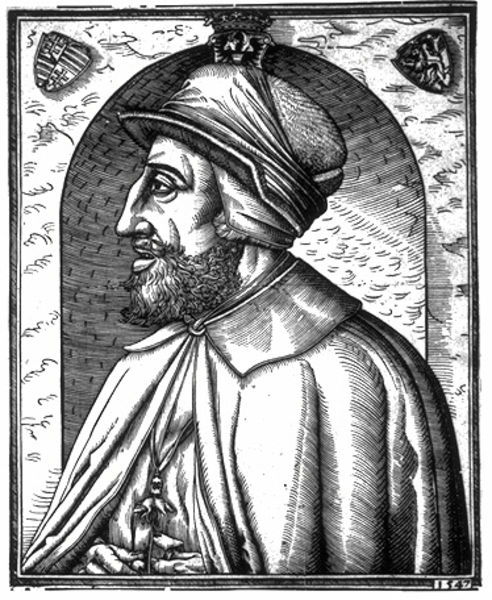
Titel: Bildnis Kaiser Ferdinands I.
Künstler: Melchior Lorch
Institution: (Seriendruck)
Schlagwörter: hand, mann, umhang, weiß, wolf, blume, finger, grau, hut, mund, nase, profil, schwarz, tuch, bart, kappe, mütze, wand, augen, band, knoten, kragen, mensch, rahmen, vollbart, bildnis, hände, portrait, porträt, auge, gewand, mantel, pflanze, brustbild, krone, lippen, renaissance, kopfbedeckung, holzschnitt, wangen, bogen, datierung, kette, mauer, grafik, graphik, weis, brauen, nische, gewölbe, buch, links, mauerwerk, druck, druckgraphik, schwarz-weiss, schrafur, stich, hakennase, augenringe, orden, lilie, wappen, anhänger, mittelalter, konche, löwe, niesche, kupferstich, rundung, flugblatt, ikone, conche, neuzeit, gewandt, seriendruck, vlies, mante, wanf, umhag, bochen, ohrenschützer, 16. jahrhundert, 1547, seitansicht, umhamg, wölbg, nasei